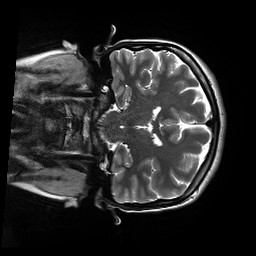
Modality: T2w
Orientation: coronal
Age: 20
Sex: female